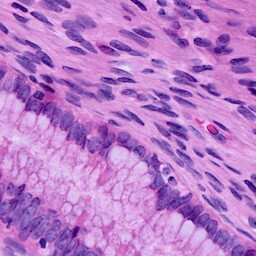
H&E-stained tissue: Cervix